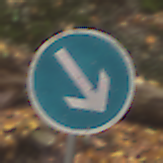
Verkehrszeichen: VorgeschriebeneVorbeifahrtRechts
Umgebung: Outdoor, Nature
Tageszeit: MorningAfternoon
Wetter: Overcast
Licht: Natural
Jahreszeit: Autumn
Kontrast: LowContrast